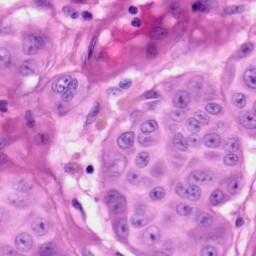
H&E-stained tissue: Skin